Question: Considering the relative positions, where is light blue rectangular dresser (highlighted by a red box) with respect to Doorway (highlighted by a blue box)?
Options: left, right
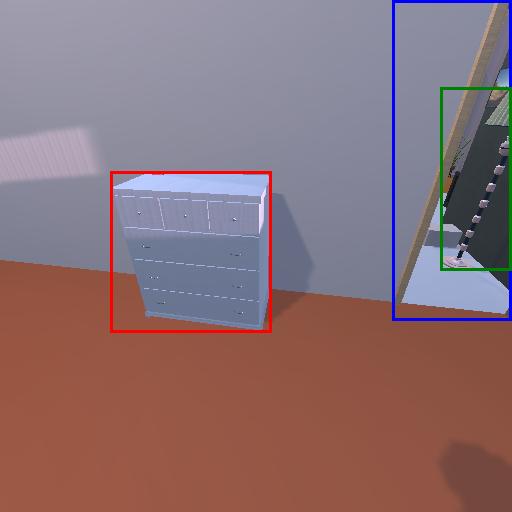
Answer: left